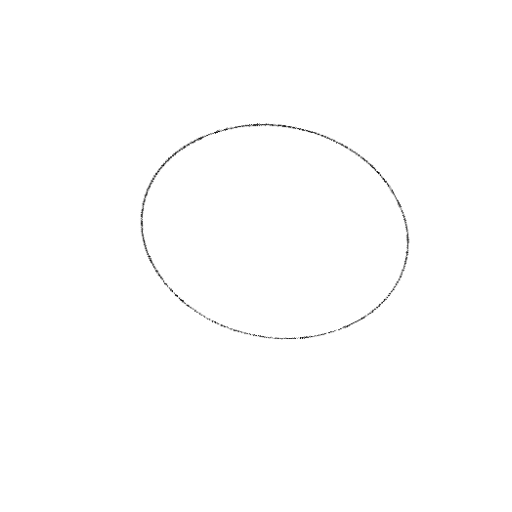
Crossing number: 0